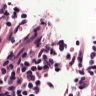
Metastatic tissue present: no